Question: I have a fluids simulation running in Unity, calculating a heightfield for the fluid. I then have a mesh/vertex grid for which I set the height. I'm now trying to make it threaded. I only update the fluids every several frames (this is also threaded and works perfectly so far.) I also only update the mesh when the simulation got updated.
I have the following (non-threaded) code that works as it should:
'''
public override void ApplyVisuals(float[][] lowerLayersHeight) {
UpdateVisuals(1, N, lowerLayersHeight, _height, _opaqueHeight, _nonZeroHeightOffset, _tempVertices, _tempColors);
_mesh.vertices = _tempVertices;
_mesh.colors32 = _tempColors;
}
'''
So I update the visuals with some parameters, and then store the new vertices and new colors for the mesh in '_tempVertices' en '_tempColors' respectively. Though I tried to run this code on a separate thread:
'''
public override void ApplyVisuals(float[][] lowerLayersHeight) {
if (_mainVisualsThread != null && _mainVisualsThread.IsAlive) {
_mainVisualsThread.Join();
}
Helpers.Swap(ref _vertices, ref _tempVertices); //swap the onces calculated by the _mainVisualsThread (temp) with the current array
Helpers.Swap(ref _colors, ref _tempColors);
_mesh.vertices = _tempVertices; //set the current as visual, the temps will be updated with the new vertices for next update
_mesh.colors32 = _tempColors;
_mainVisualsThread = new Thread(()=>
UpdateVisuals(1, N, lowerLayersHeight, _height, _opaqueHeight, _nonZeroHeightOffset, _tempVertices, _tempColors)
);
_mainVisualsThread.Start();
}
'''
So instead of updating the visuals this call, I let a separate thread calculate the visuals for the next time 'ApplyVisuals' and apply the vertices and colors calculated by the previous call to 'ApplyVisuals'. This of course makes the visuals lag behind one update, but that's an acceptable trade-of. Though for some reason this doesn't work. My mesh starts to flicker, one frame being the proper one, the next nothing. The picture shows the bad frame first, and then the good one.

The weirdness doesn't stop there however. In my first non-threaded solution, the simulation works perfectly. Though when I use threads the visualisation somehow fucks it up. Even though I don't alter any variables used in the simulation. The only thing I change is my buffered vertex and colors array, but those aren't used in the simulation.
The UpdateVisuals method I use:
'''
static void UpdateVisuals(int xFrom, int xTo,
float[][] lowerLayersHeight,
float[][] heightField,
float opaqueHeight,
float nonZeroHeightOffset,
Vector3[] vertices, Color32[] colors
) {
// Set the heights of the vertices of the mesh and apply colors
int x, y, index;
float height, relHeight;
for (x = xFrom; x <= xTo; ++x) {
for (y = 0; y < N+2; ++y) {
index = CalculateIndex(x,y);
height = heightField[x][y];
relHeight = height / opaqueHeight;
vertices[index].y = height + lowerLayersHeight[x][y]
+ (height > 0 ? nonZeroHeightOffset : 0);
colors[index].a = (byte)Mathf.Lerp(0, 200, relHeight);
}
}
}
'''
In my simulation I never alter the '_height' array, what I do is I alter a '_tempHeight' array, and then swap them when the update is done. I do however read from the '_height' array.
Some more things I tried:
Another 'ApplyVisuals' method:
'''
_mainVisualsThread = new Thread(()=>
UpdateVisuals(1, N, lowerLayersHeight, _height, _opaqueHeight, _nonZeroHeightOffset, _tempVertices, _tempColors)
);
_mainVisualsThread.Start();
_mainVisualsThread.Join();
_mesh.vertices = _tempVertices;
_mesh.colors32 = _tempColors;
'''
This also works as it should. So there appears to go something wrong when actually doing other stuff while the visualsThread is working.
I also tried to copy both the '_height' and 'lowerLayersHeight' with the copy from this question: <URL> Like this:
'''
var bufferedHeight = Helpers.CopyArrayBuiltIn(_height);
var bufferedLowerLayersHeight = Helpers.CopyArrayBuiltIn(lowerLayersHeight);
_mainVisualsThread = new Thread(()=>
UpdateVisuals(1, N, bufferedLowerLayersHeight, bufferedHeight, _opaqueHeight, _nonZeroHeightOffset, _tempVertices, _tempColors)
);
'''
This didn't help, and both the simulation and visualisation go wrong again :(
And then I was out of ideas. I'm pretty new to threading, so I'm hoping there's somthing simple I'm missing. But I can't figure out what.
---
Here's my simulation update code:
'''
public override void DoUpdate(float dt, float dx, float[][] lowerLayersHeight) {
// Wait for update to be done
if (_mainUpdateThread != null && _mainUpdateThread.IsAlive) {
_mainUpdateThread.Join();
}
Helpers.Swap(ref _tempHeight, ref _height);
// Start the next update already on different threads. These will then be swapped next time an update is wanted.
_mainUpdateThread = new Thread(()=> {
// Height
RunPartsThreaded(_threadCount, (int from, int to)=>UpdateHeight(from, to, dt, dx, _tempFlux, _height, _tempHeight));
});
_mainUpdateThread.Start();
}
static void UpdateHeight(int xFrom, int xTo, float dt, float dx,
OutflowFlux[][] tempFlux,
float[][] height,
float[][] tempHeight
) {
int x, y;
float dV;
for (x=xFrom ; x <= xTo ; x++ ) {
for (y=1 ; y <= N ; y++ ) {
//
// 3.2.2 Water Surface (and Velocity Field Update)
// ----------------------------------------------------------------------------------------
dV = dt * (
//sum in
tempFlux[x-1][y].right + tempFlux[x][y-1].top + tempFlux[x+1][y].left + tempFlux[x][y+1].bottom
//minus sum out
- tempFlux[x][y].right - tempFlux[x][y].top - tempFlux[x][y].left - tempFlux[x][y].bottom
); //(6)
tempHeight[x][y] = height[x][y] + dV / (dx*dx); //(7)
//swap temp and the real one later
}
}
}
'''
The code gets called every _dt seconds (usually 0.02-0.05) like this:
'''
_timeSinceLastUpdate += Time.deltaTime;
if (_timeSinceLastUpdate >= _dt) {
_timeSinceLastUpdate -= _dt;
//
// Update each layer
// ----------------------------------------------------------------------
ResetTotalHeight(); //The first layer just sits on a plane
for (int i = 0; i < _layers.Count; ++i) {
_layers[i].DoUpdate(_dt, _dx, _tempTotalHeight);
_layers[i].ApplyVisuals(_tempTotalHeight);
AddHeightToTotal(_layers[i].HeightField);
}
}
'''
There are multiple layers, though only one uses the fluid simulation code, the others are static. The 'AddHeightToTotal' is just a method to keep track of the total height of all previous layers, that's the 'lowerLayersHeight' parameter my simulation methods get.
Lastly, the RunPartsThreaded method I use:
'''
static void RunPartsThreaded(int threadCount, Action<int, int> partUpdateWrapper) {
int extraThreadCount = threadCount - 1;
Thread[] _threads = new Thread[extraThreadCount];
int step = N / threadCount;
int i;
for (i = 0; i < extraThreadCount; ++i) {
int index = i; //https://stackoverflow.com/questions/<PHONE>/threadstart-in-a-loop-in-a-timer-only-executing-last-thread-in-said-loop
_threads[index] = new Thread(()=>partUpdateWrapper(step * index + 1, step * (index+1)));
_threads[index].Start();
}
partUpdateWrapper( step * extraThreadCount + 1, N );
for (i = 0; i < extraThreadCount; ++i) {
_threads[i].Join();
}
}
'''
The simulation can be run on only strips of my grid, and I make multiple threads each updating a different part of the whole grid.
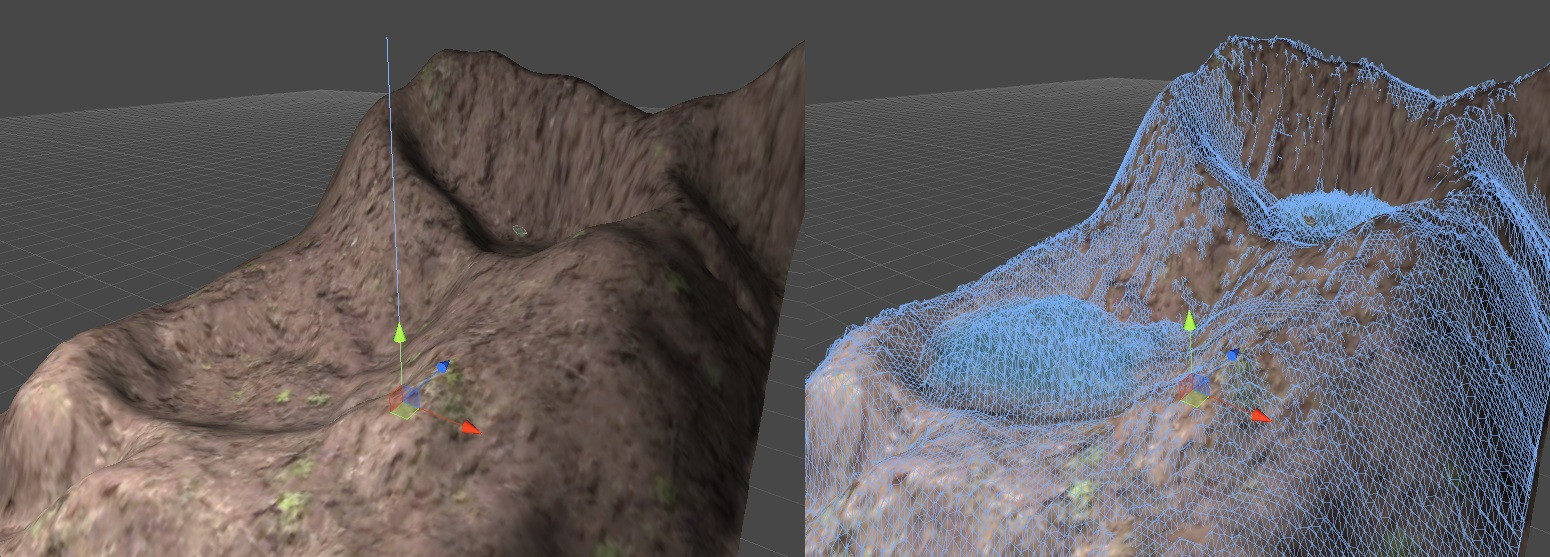
Answer: # Preamble
I'm not very optimistic about your multi-threading design overall... IMO, it would be nice at least to have threads reused.
# Problem
Ok, take a look on this:
'''
public override void DoUpdate(float dt, float dx, float[][] lowerLayersHeight) {
....
Helpers.Swap(ref _tempHeight, ref _height);
'''
Ooops! 'UpdateVisuals' thread can be runnning right now (and it's highly likely that it is), which uses '_height' array.